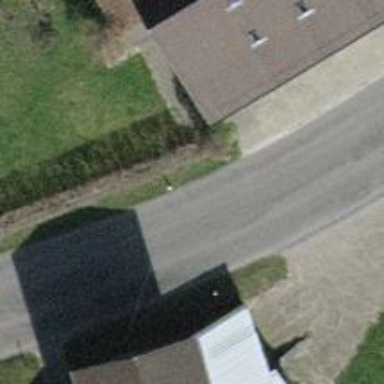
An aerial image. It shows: Hedge barrier.